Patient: sex M, age 48
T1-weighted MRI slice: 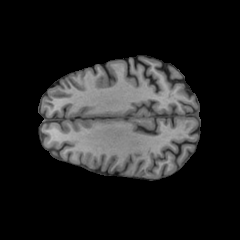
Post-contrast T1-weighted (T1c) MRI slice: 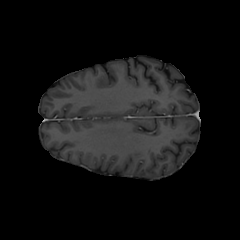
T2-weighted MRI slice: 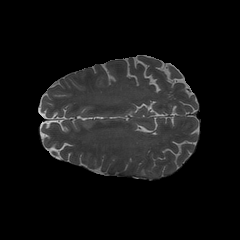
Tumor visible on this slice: no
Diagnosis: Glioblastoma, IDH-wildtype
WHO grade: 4